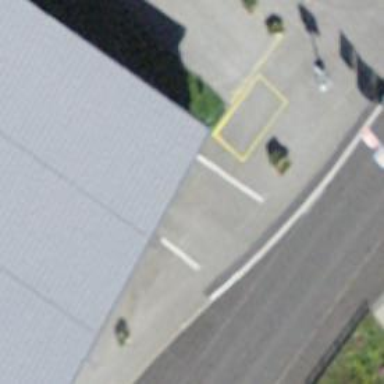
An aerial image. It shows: Parking entrance.